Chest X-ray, PA view. Patient: 34 years old, sex F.
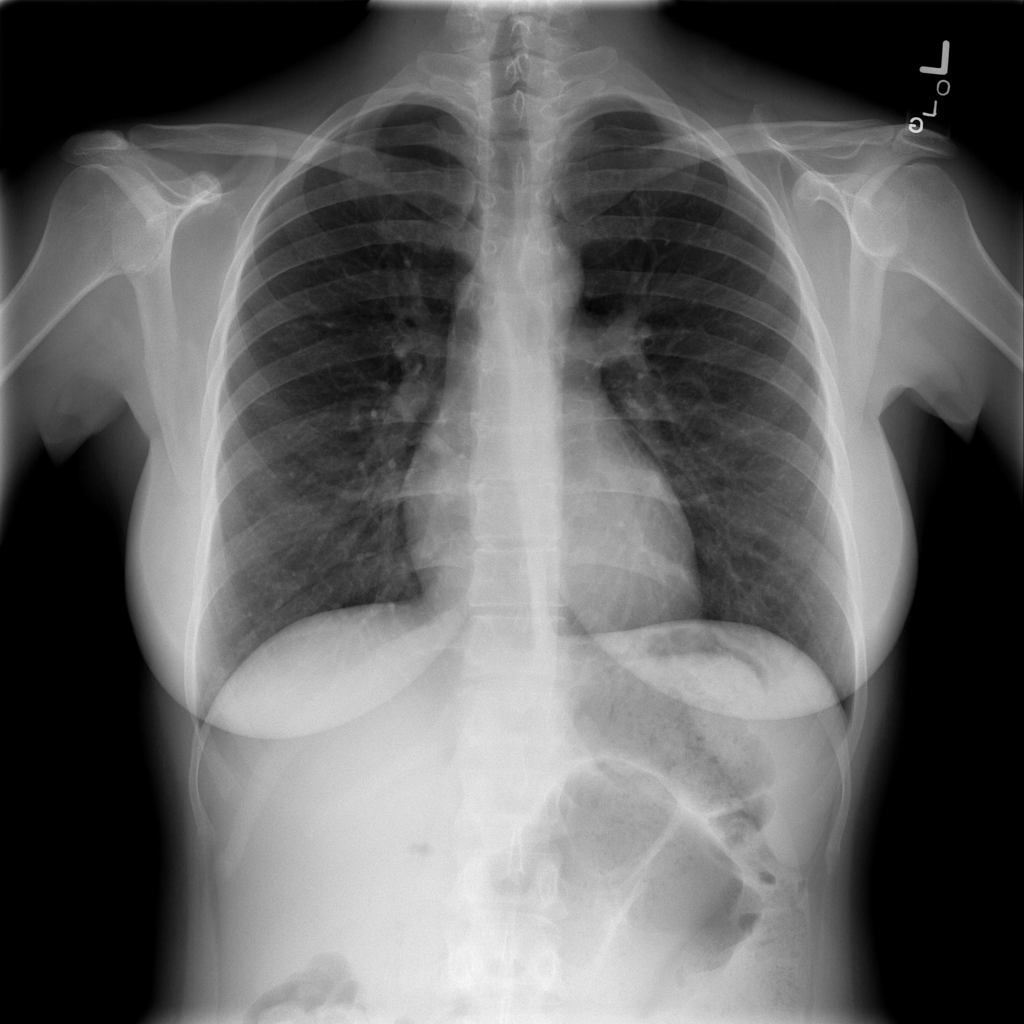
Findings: No Finding